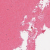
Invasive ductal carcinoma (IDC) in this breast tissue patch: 0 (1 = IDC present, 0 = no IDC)